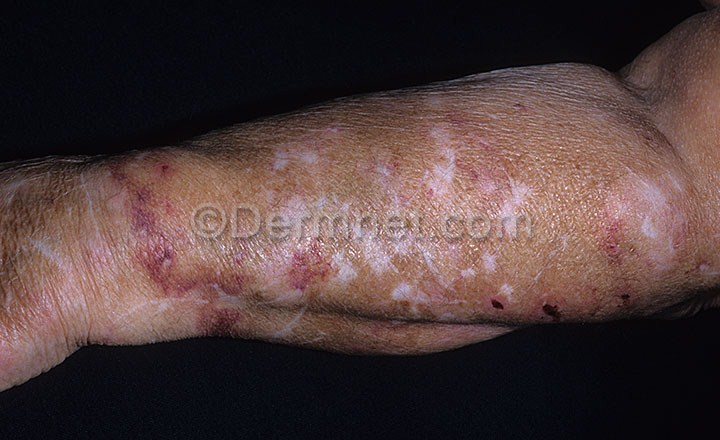
Disease: Light Diseases and Disorders of Pigmentation